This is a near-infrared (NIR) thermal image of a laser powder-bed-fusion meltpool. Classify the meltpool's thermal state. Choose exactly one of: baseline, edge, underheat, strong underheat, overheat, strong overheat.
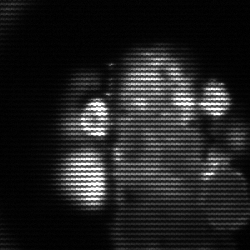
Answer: strong underheat